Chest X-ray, AP view. Patient: 58 years old, sex M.
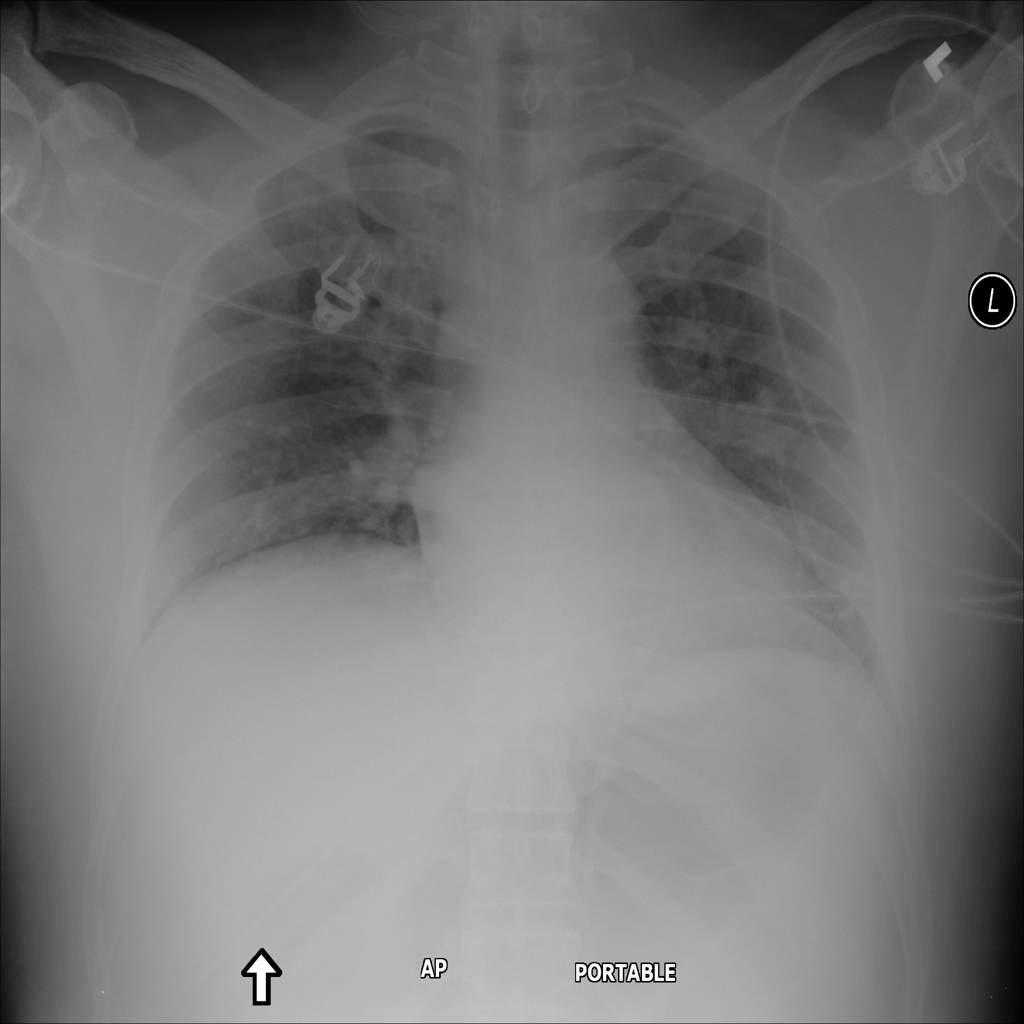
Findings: Edema